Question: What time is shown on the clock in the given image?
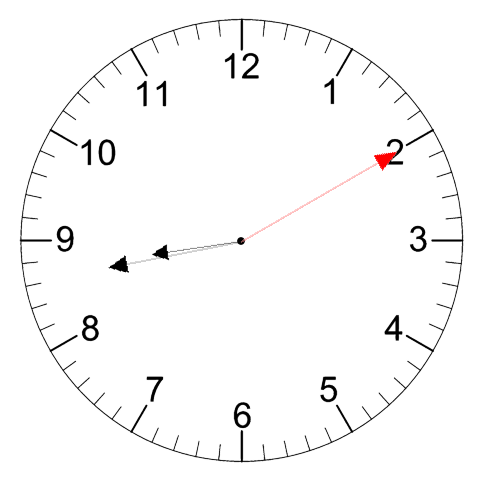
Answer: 08:43:10